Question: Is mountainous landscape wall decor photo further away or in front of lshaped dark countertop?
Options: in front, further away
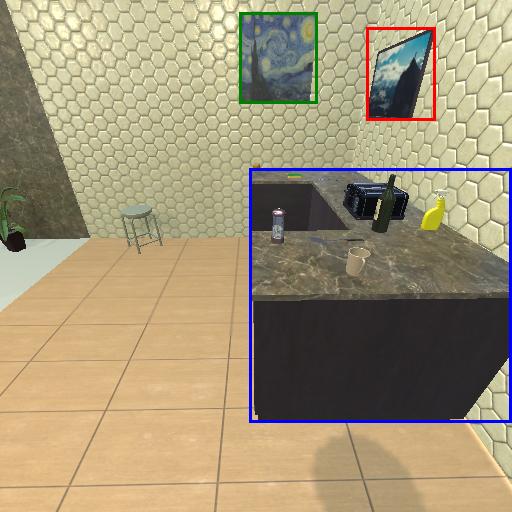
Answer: in front